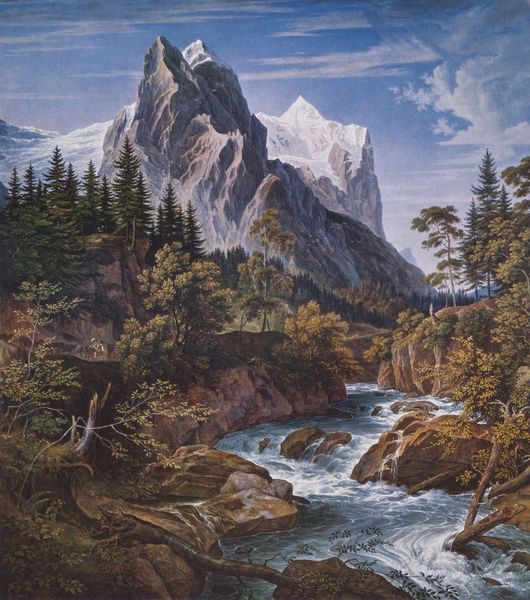
Titel: Das Wetterhorn von der Rosenlaui aus
Künstler: Joseph Anton Koch
Standort: Winterthur
Institution: Museum Oskar Reinhart am Stadtgarten
Schlagwörter: baum, berg, blau, blätter, felsen, gemälde, himmel, laub, mann, wasser, weiß, wolken, baumstämme, bäume, fluss, grün, landschaft, ufer, äste, braun, grau, holz, schwarz, eis, schnee, wolke, malerei, spitze, steine, öl, bach, baumstamm, horizont, natur, stamm, zweige, brücke, gebüsch, tal, wald, wasserfall, gischt, berge, fels, gebirge, gipfel, gletscher, steil, idylle, reißend, romantik, schaum, strom, stromschnellen, strömung, tannen, flut, stämme, kraft, stimmung, klippe, bergspitze, schweiz, nadelbaum, tanne, kiefer, strudel, wanderer, gebirgsbach, nadelbäume, bachlauf, fichten, tannenbaum, heroisch, koch, baumstumpf, bergbach, wildbach, schroff, tauwetter, mischwald, erhabenheit, totholz, fischten